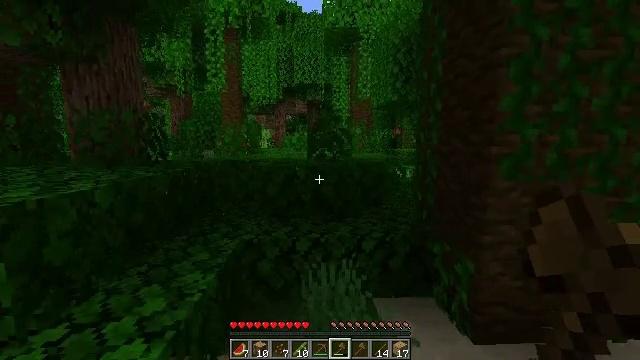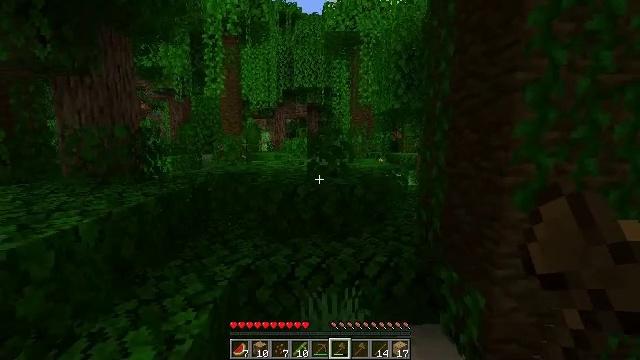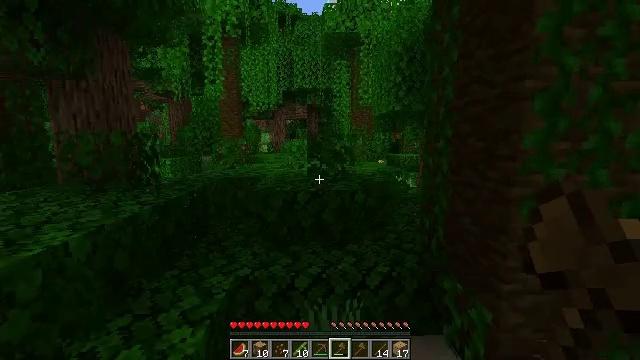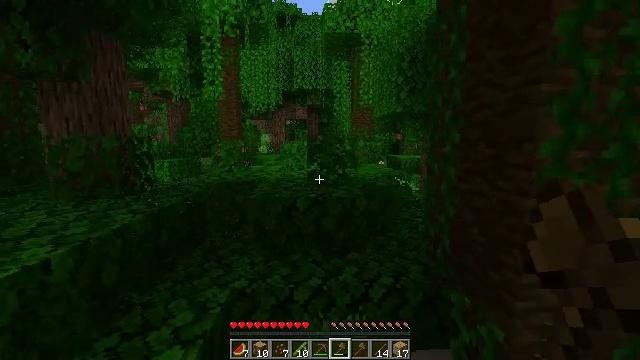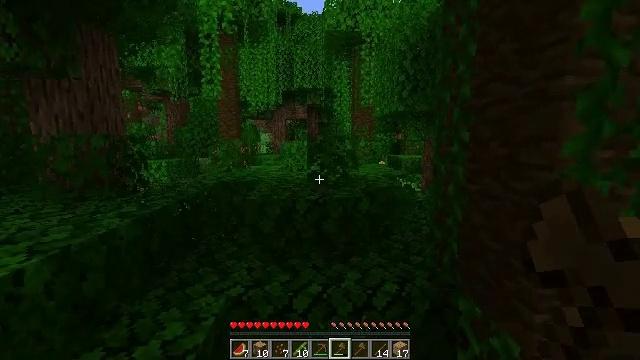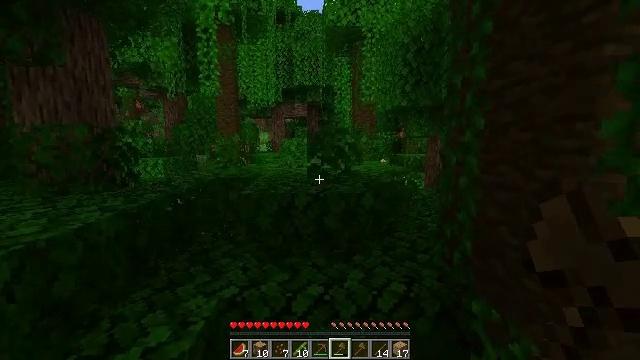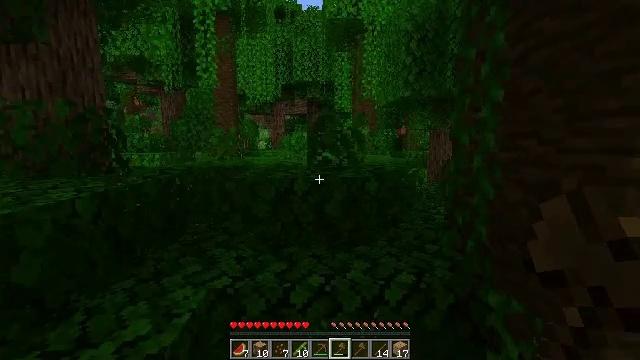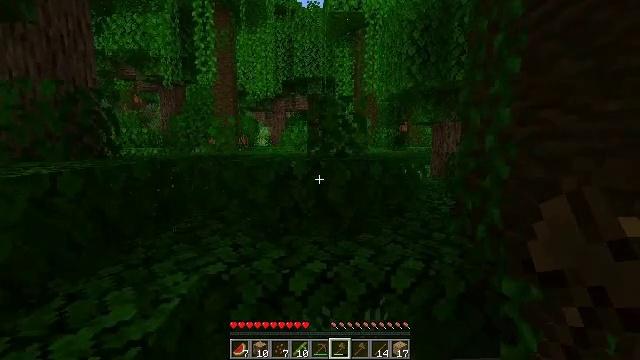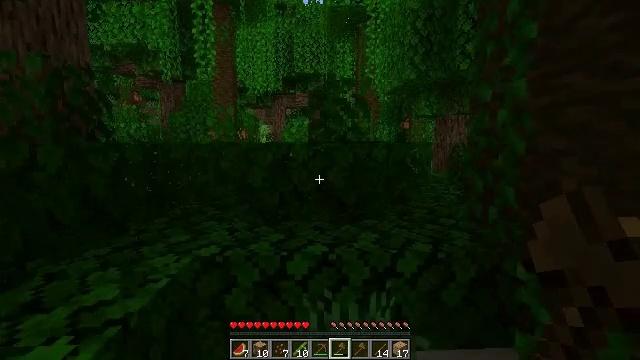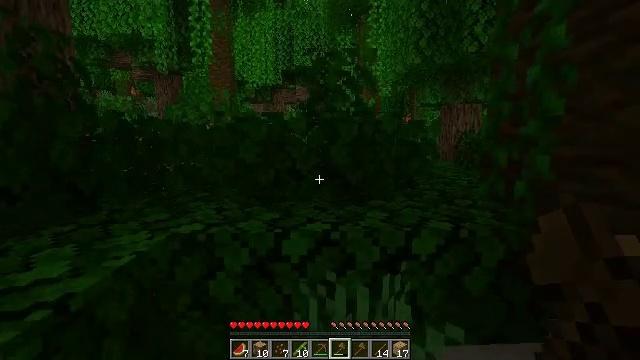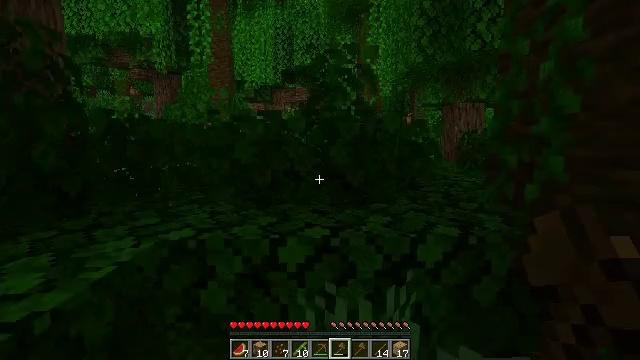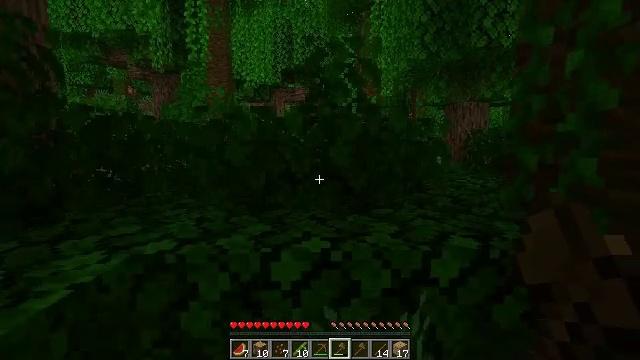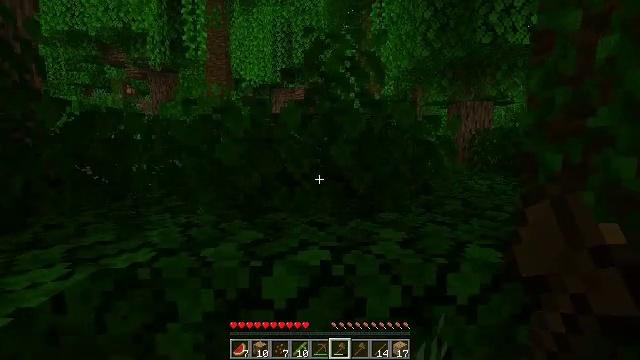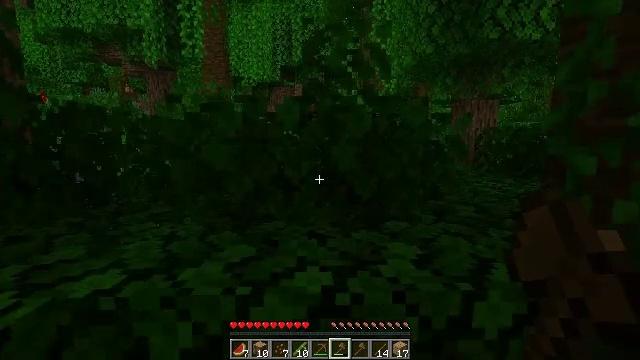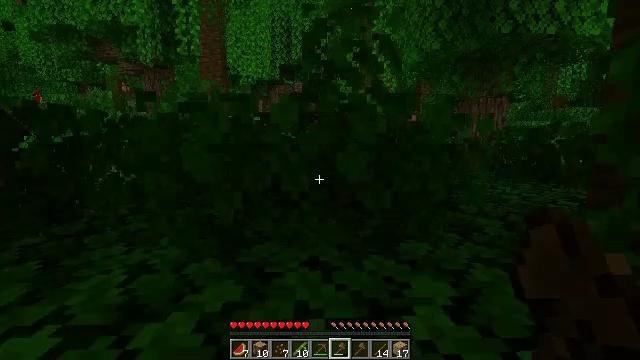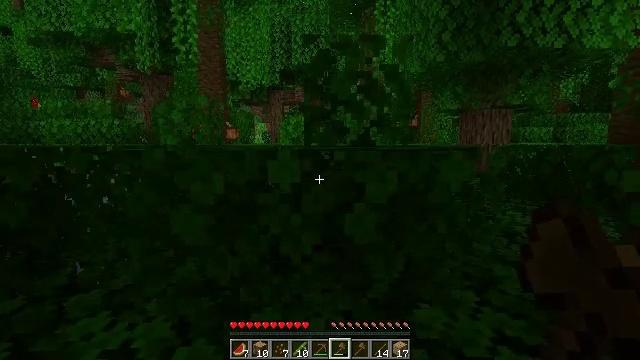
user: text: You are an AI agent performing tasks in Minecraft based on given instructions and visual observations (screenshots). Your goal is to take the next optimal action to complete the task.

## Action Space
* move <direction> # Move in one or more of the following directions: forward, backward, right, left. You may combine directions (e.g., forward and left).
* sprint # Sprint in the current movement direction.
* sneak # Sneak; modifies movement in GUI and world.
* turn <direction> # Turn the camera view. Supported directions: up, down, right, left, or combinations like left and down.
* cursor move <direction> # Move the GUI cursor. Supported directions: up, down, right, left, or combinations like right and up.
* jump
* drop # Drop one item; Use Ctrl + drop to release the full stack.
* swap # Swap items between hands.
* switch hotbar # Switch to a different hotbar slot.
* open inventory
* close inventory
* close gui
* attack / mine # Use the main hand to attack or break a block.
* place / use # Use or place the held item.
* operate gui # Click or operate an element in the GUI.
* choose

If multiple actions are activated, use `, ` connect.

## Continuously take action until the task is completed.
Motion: motion action
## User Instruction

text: Break the melon to get slices.
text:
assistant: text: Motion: move forward, jump
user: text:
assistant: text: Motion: move forward
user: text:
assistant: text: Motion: move forward
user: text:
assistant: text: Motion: move forward
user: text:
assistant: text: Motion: move forward
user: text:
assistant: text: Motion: move forward
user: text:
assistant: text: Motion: move forward
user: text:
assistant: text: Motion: move forward
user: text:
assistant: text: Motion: move forward
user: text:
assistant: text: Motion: move forward
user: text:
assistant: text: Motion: move forward
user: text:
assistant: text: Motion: move forward
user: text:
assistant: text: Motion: move forward
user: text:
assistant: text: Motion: move forward
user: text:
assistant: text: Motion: move forward, jump
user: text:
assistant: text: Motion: move forward, jump
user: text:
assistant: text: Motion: move forward, jump
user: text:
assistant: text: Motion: move forward, jump
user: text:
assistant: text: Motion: move forward, jump
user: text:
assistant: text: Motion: move forward and move left
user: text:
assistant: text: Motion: move forward and move left
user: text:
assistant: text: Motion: move forward and move left
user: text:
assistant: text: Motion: move forward and move left
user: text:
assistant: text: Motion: move forward and move left
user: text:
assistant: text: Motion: move forward and move left
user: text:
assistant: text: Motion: move forward and move left
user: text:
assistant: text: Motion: move forward, jump
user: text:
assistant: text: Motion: move forward, jump
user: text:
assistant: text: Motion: move forward, jump
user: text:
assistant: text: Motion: move forward, jump